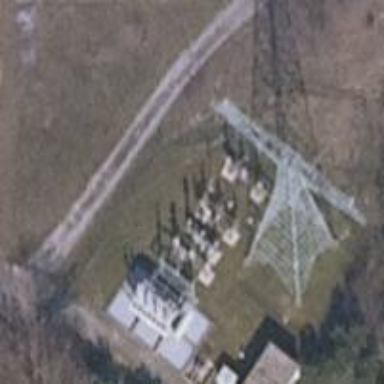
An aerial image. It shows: Three power lines with cables.